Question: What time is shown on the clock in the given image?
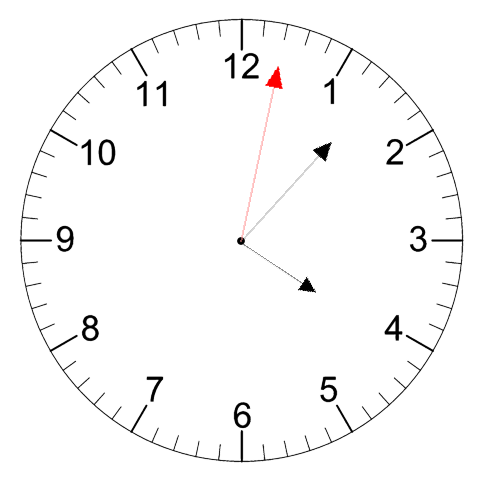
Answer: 04:07:02